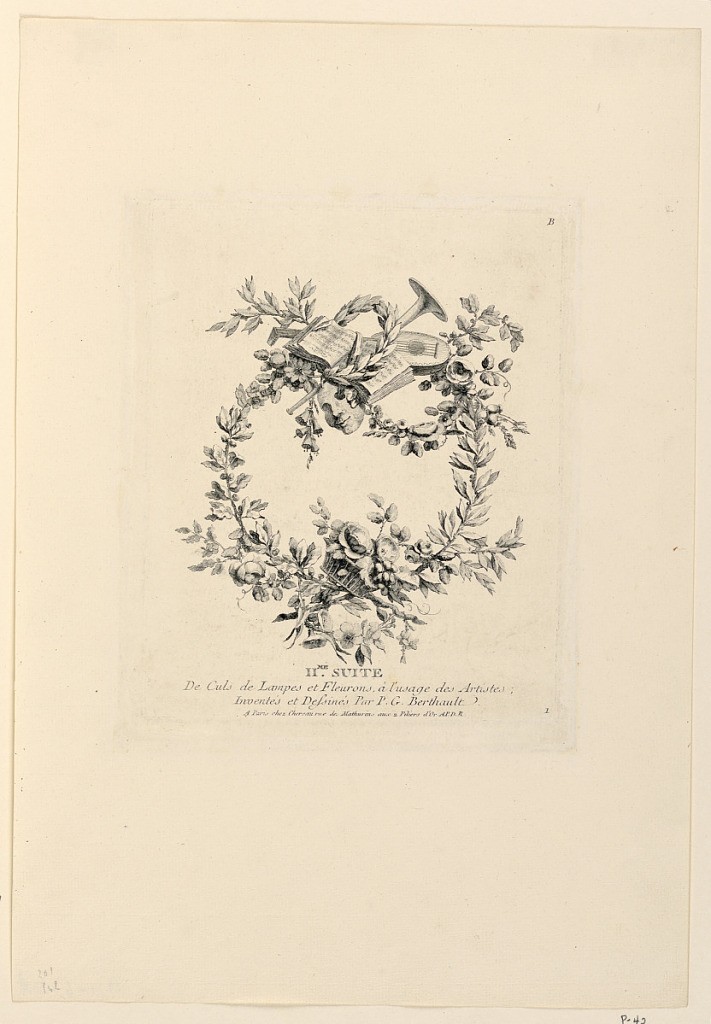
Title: Vignette No. 1, from "IIme Suite de Ciels de Lampes et Fleurons"
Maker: Pierre-Gabriel Berthault, French, 1737–1831
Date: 1770–1780
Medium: Etching on paper
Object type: Print
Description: A laurel and a rose bough and some objects. Title, address, bottom.